Question: I want to get the object's bounding box positions (x, y, width and height) in the image and save it to a text file. As shown in the below image. So if anyone could please advise.
The image can be found <URL>

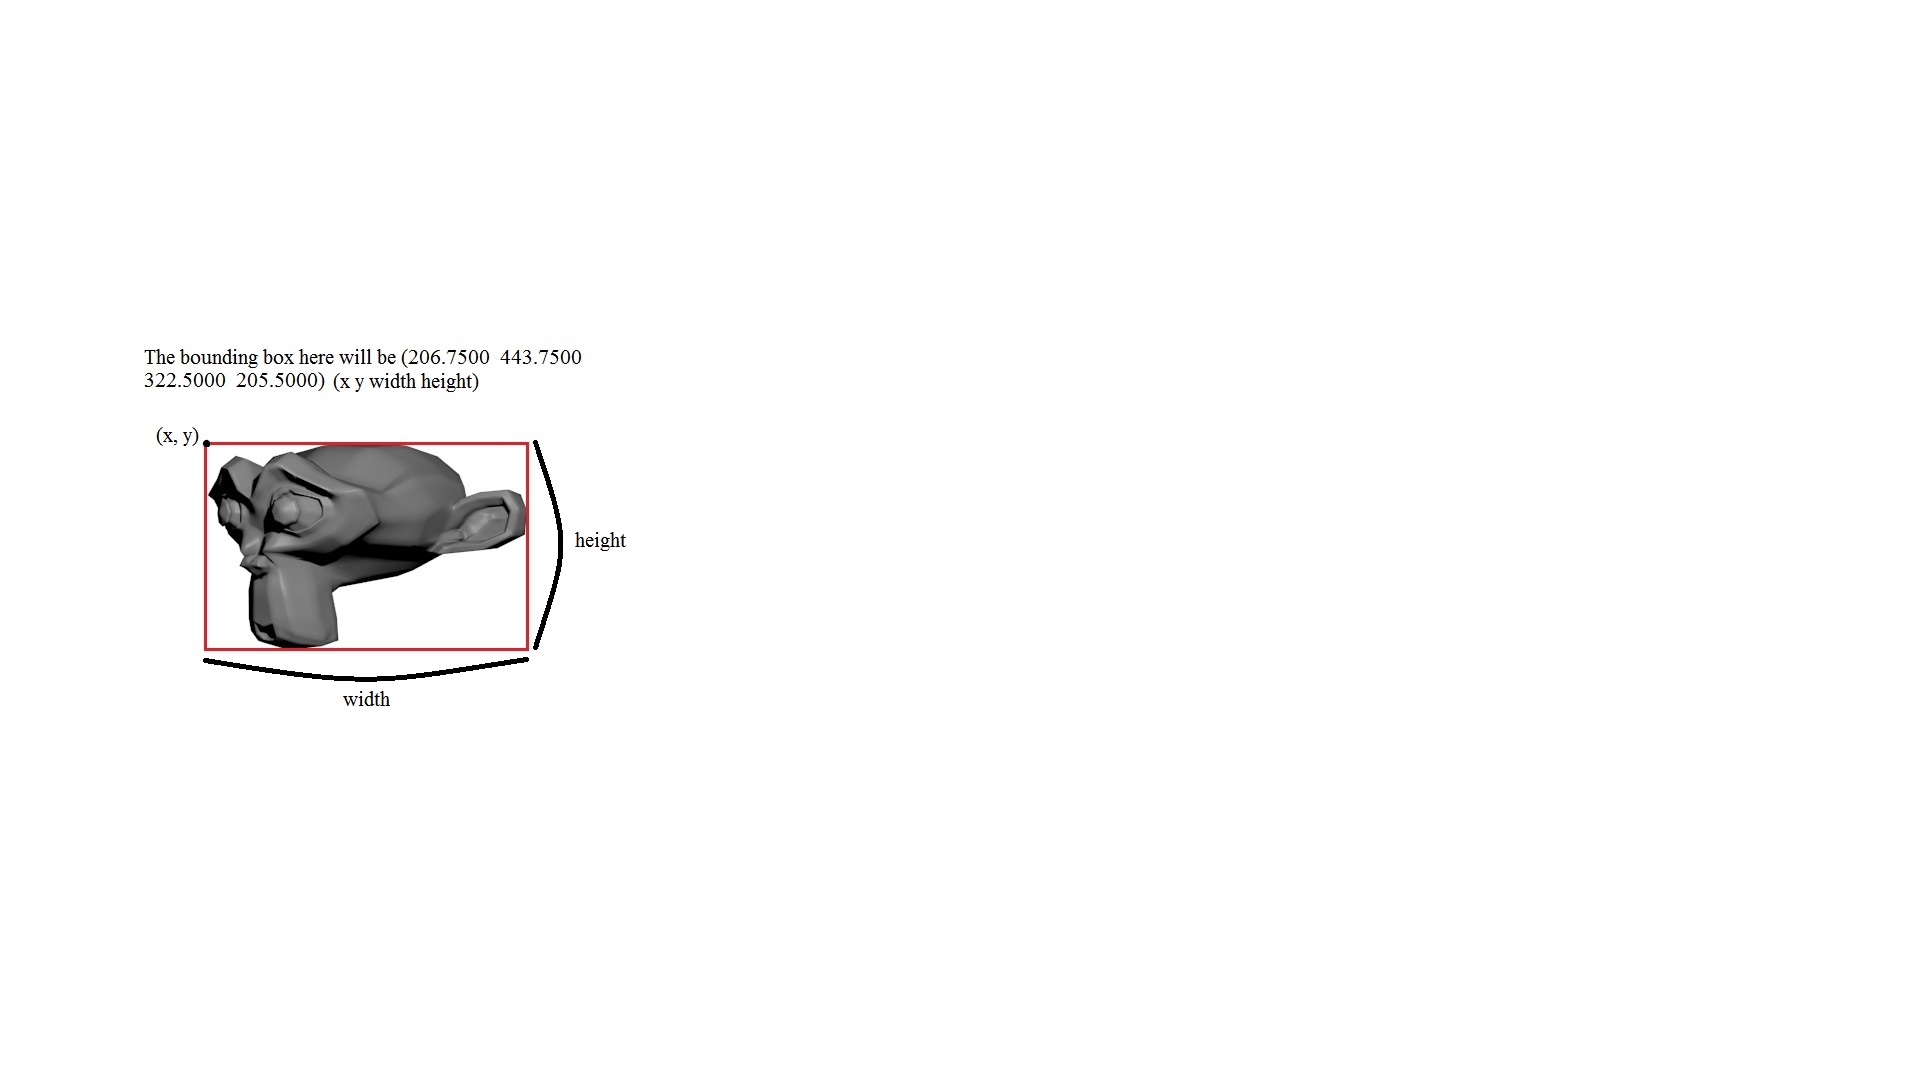
Answer: Assuming you have read the image using 'imread', this should work:
'''
bwImage=~im2bw(img,0.98); %making gray pixels white and (almost) white pixels black
bndBox=regionprops(bwImage,'BoundingBox');
'''
'bndBox' will have top-left corner of the bounding box and its width and height stored in the format '[corner_x corner_y width height]'.